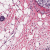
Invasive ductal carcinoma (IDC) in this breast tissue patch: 0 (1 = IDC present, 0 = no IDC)